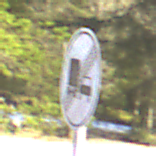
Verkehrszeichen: EndeUeberholverbotKraftfahrzeuge
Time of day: MorningAfternoon
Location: Outdoor (Nature)
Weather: Clear
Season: Winter
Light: Natural